Brain MRI, t1w sequence, axial 2D slice.
Patient: age 29, sex M, weight 78 kg, height 1.78 m
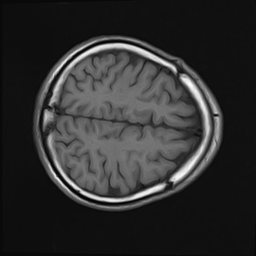